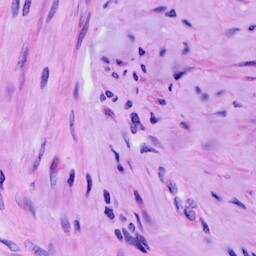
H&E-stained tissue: Cervix